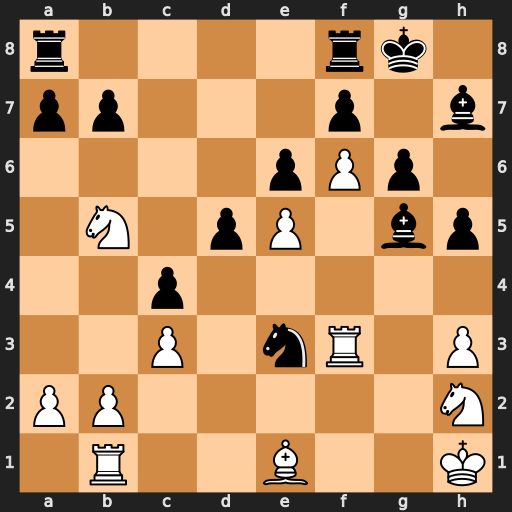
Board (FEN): r4rk1/pp3p1b/4pPp1/1N1pP1bp/2p5/2P1nR1P/PP5N/1R2B2K
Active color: w
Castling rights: -
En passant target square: -
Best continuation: Bd2 Ng4 Bxg5